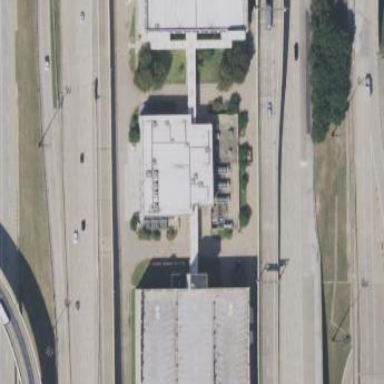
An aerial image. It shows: Part of building is shown in the image.